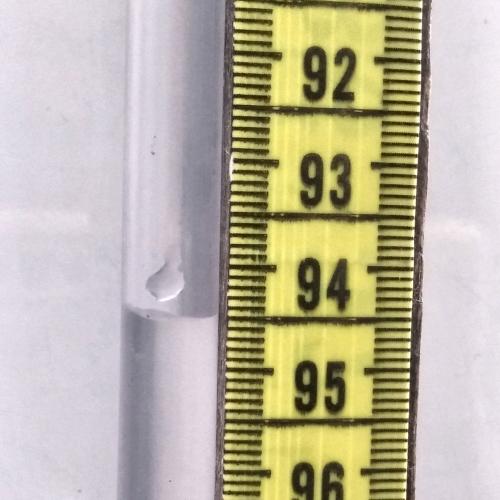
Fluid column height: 94.5 cm